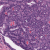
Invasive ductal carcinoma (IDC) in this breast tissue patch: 0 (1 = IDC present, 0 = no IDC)